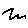
Label: zigzag